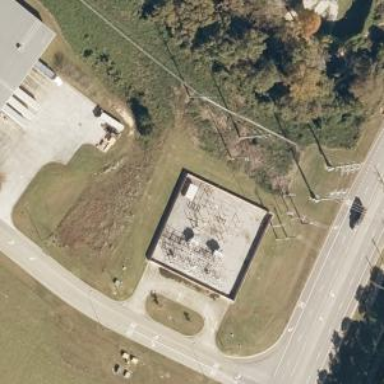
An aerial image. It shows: Distribution level power substation surrounded by fence.